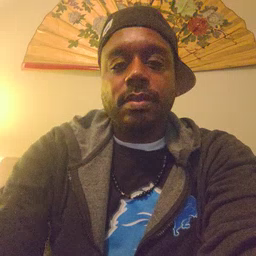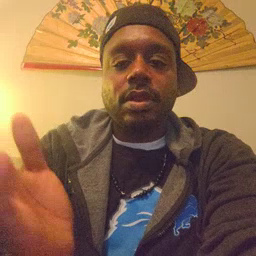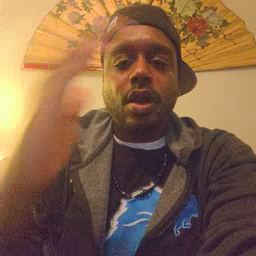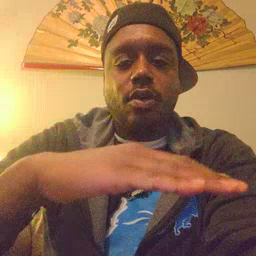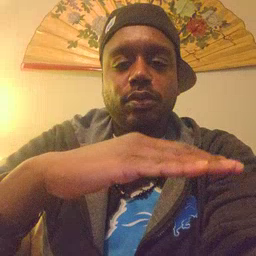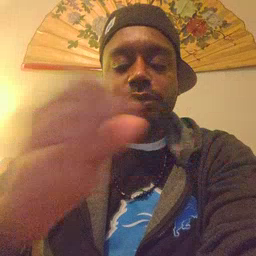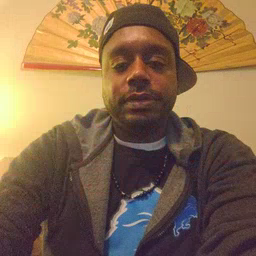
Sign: on